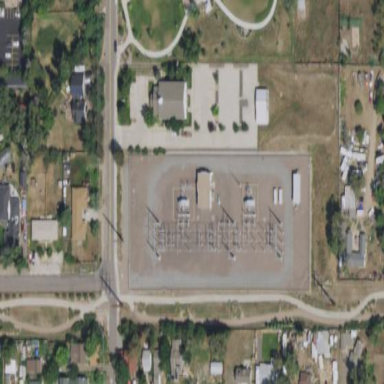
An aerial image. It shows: Distribution power substation secured by fence.